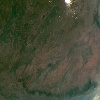
Label: land